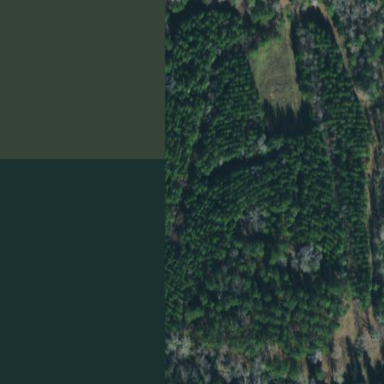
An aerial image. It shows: Evergreen needle-leaved forest.